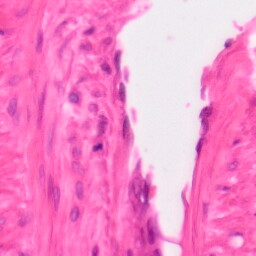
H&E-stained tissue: Colon